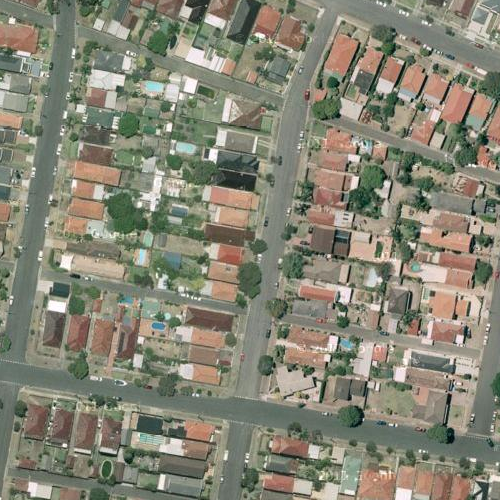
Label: sydney